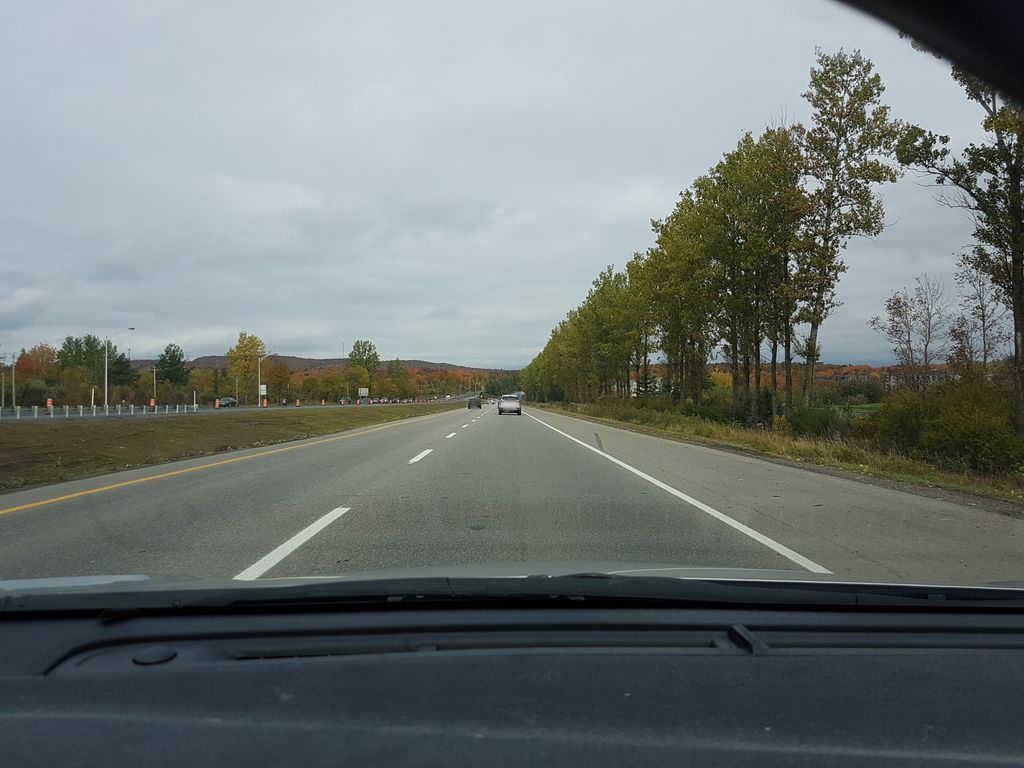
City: quebec_city